Interaction volume radius: 5 \u00c5
Interaction volume height: 10 \u00c5
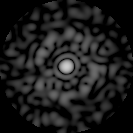
Disorder parameter: 0.8071